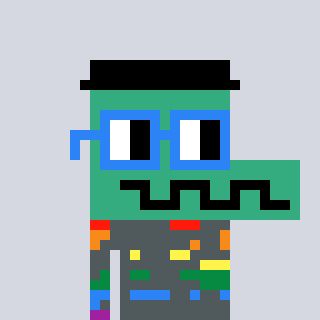
a pixel art character with square blue glasses, a crocodile-shaped head and a hotbrown-colored body on a cool background